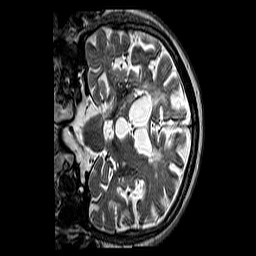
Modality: T2w
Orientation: coronal
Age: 77
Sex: male
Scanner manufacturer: siemens
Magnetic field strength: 3 T
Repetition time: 3.2 s
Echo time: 0.212 s